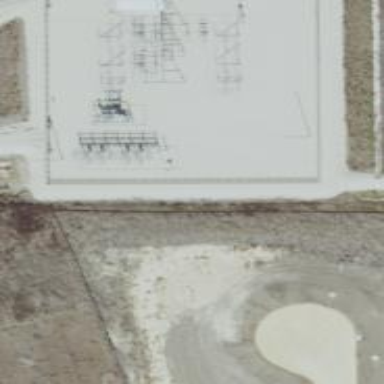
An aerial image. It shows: Power substation.